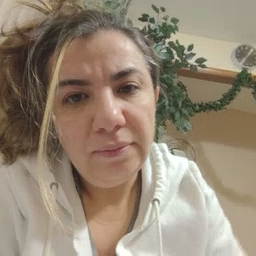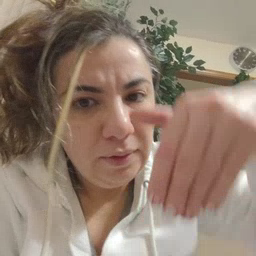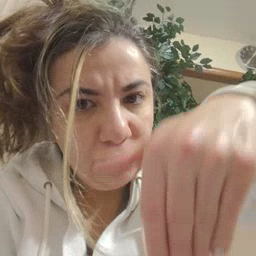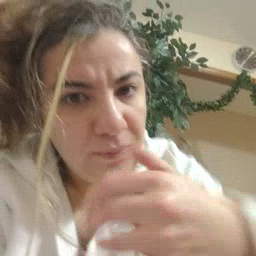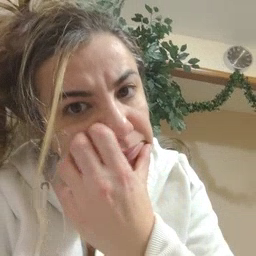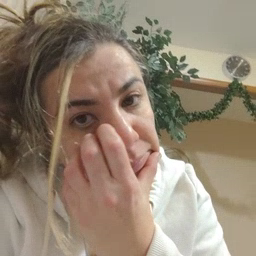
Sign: night